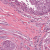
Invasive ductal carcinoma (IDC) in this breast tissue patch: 1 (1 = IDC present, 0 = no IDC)